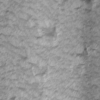
Label: not_dusty